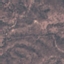
Land use / land cover: HerbaceousVegetation